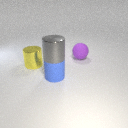
large gray metal cylinder above large blue rubber cylinder